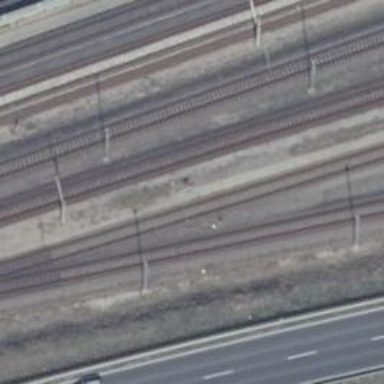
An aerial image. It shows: Railway signal.